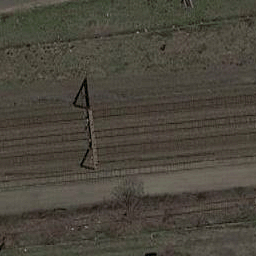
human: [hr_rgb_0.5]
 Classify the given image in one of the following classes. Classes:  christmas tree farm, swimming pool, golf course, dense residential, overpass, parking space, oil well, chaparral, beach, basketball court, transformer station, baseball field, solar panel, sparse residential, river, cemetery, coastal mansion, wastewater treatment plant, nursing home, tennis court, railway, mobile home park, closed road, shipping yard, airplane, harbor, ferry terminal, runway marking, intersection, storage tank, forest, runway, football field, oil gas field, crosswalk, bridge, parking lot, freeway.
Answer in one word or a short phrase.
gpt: railway